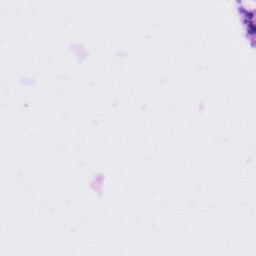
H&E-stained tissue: Tonsil